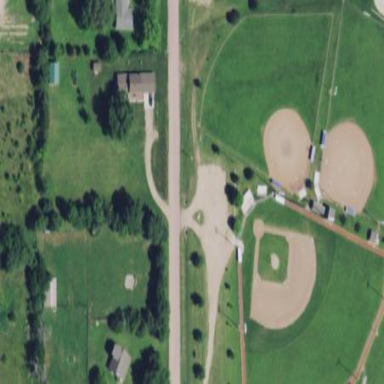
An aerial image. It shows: Baseball pitch for leisure land activities.